Interaction volume radius: 10 \u00c5
Interaction volume height: 20 \u00c5
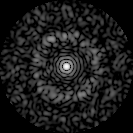
Disorder parameter: 0.8425